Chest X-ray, PA view. Patient: 39 years old, sex F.
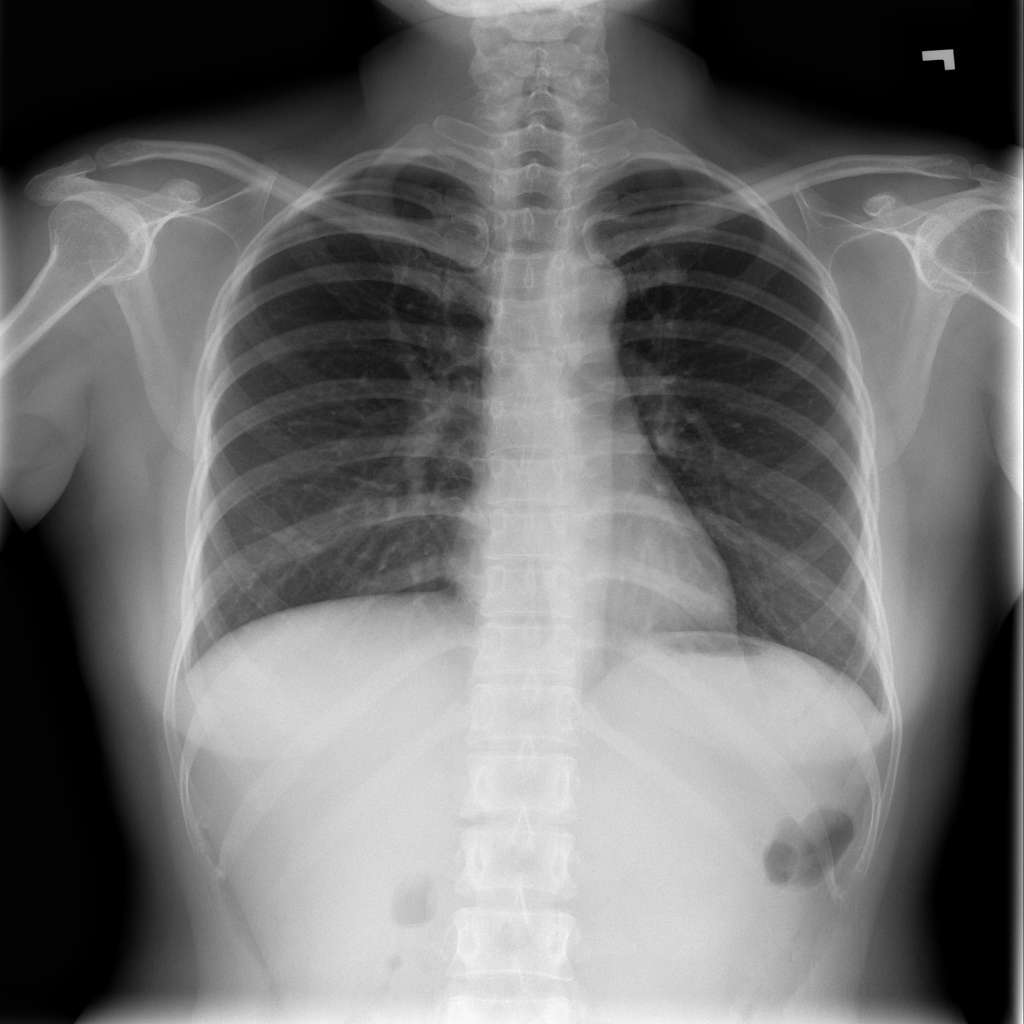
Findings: No Finding